Question: What is the value of this measurement?
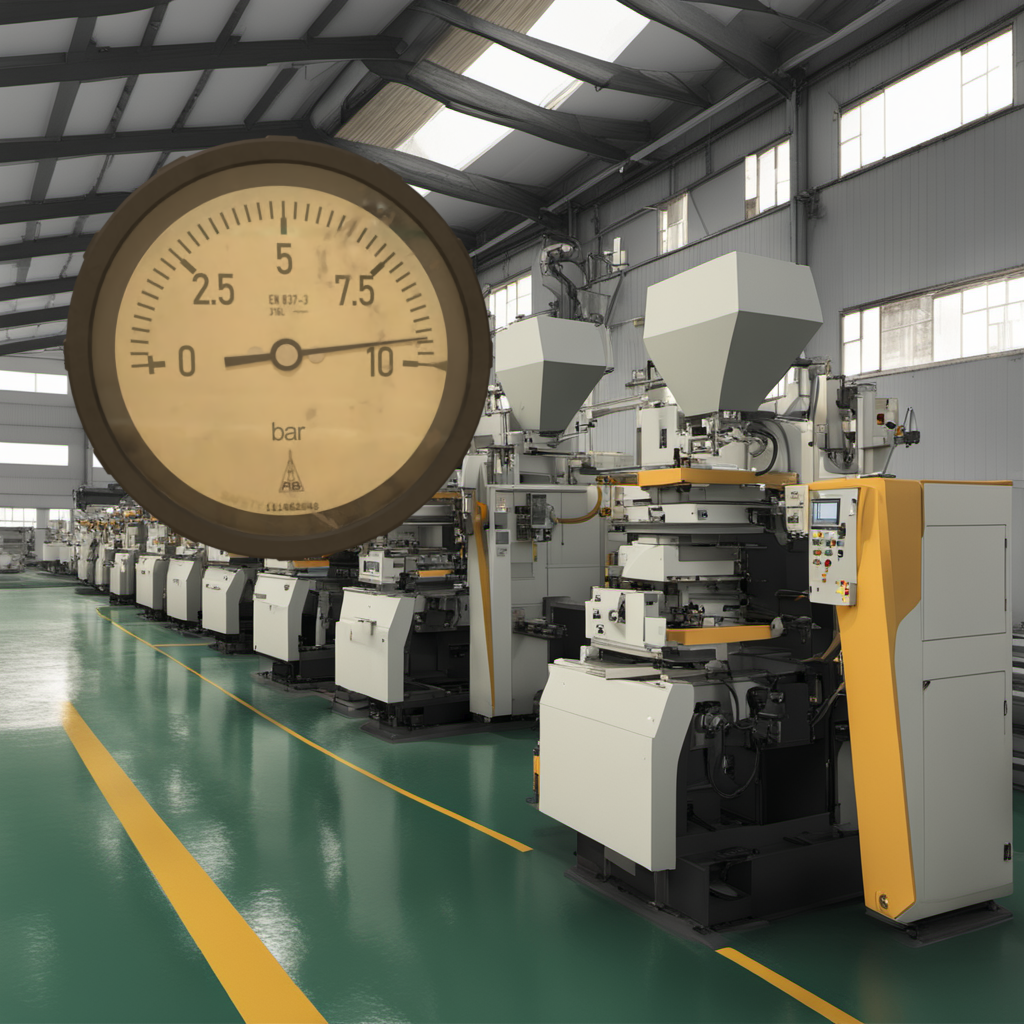
Answer: The result is 9.26
Question: What is the range of the measurement shown in the image?
Answer: The range is from 0 to 10
Question: What is the minimum and maximum value of this measurement?
Answer: The minimum value is 0 and the maximum value is 10